Field crop: maize
Growth stage: 2
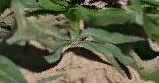
Species: maize